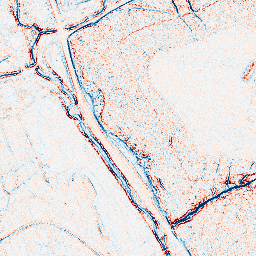
Category: edge_preserving
Decomposition family: bilateral
Decomposition parameters: d: 5
sigma_color: 50
sigma_space: 50
Upsampling method: edge_directed
Upsampling parameters: scale: 4
Upsampling scale: 4